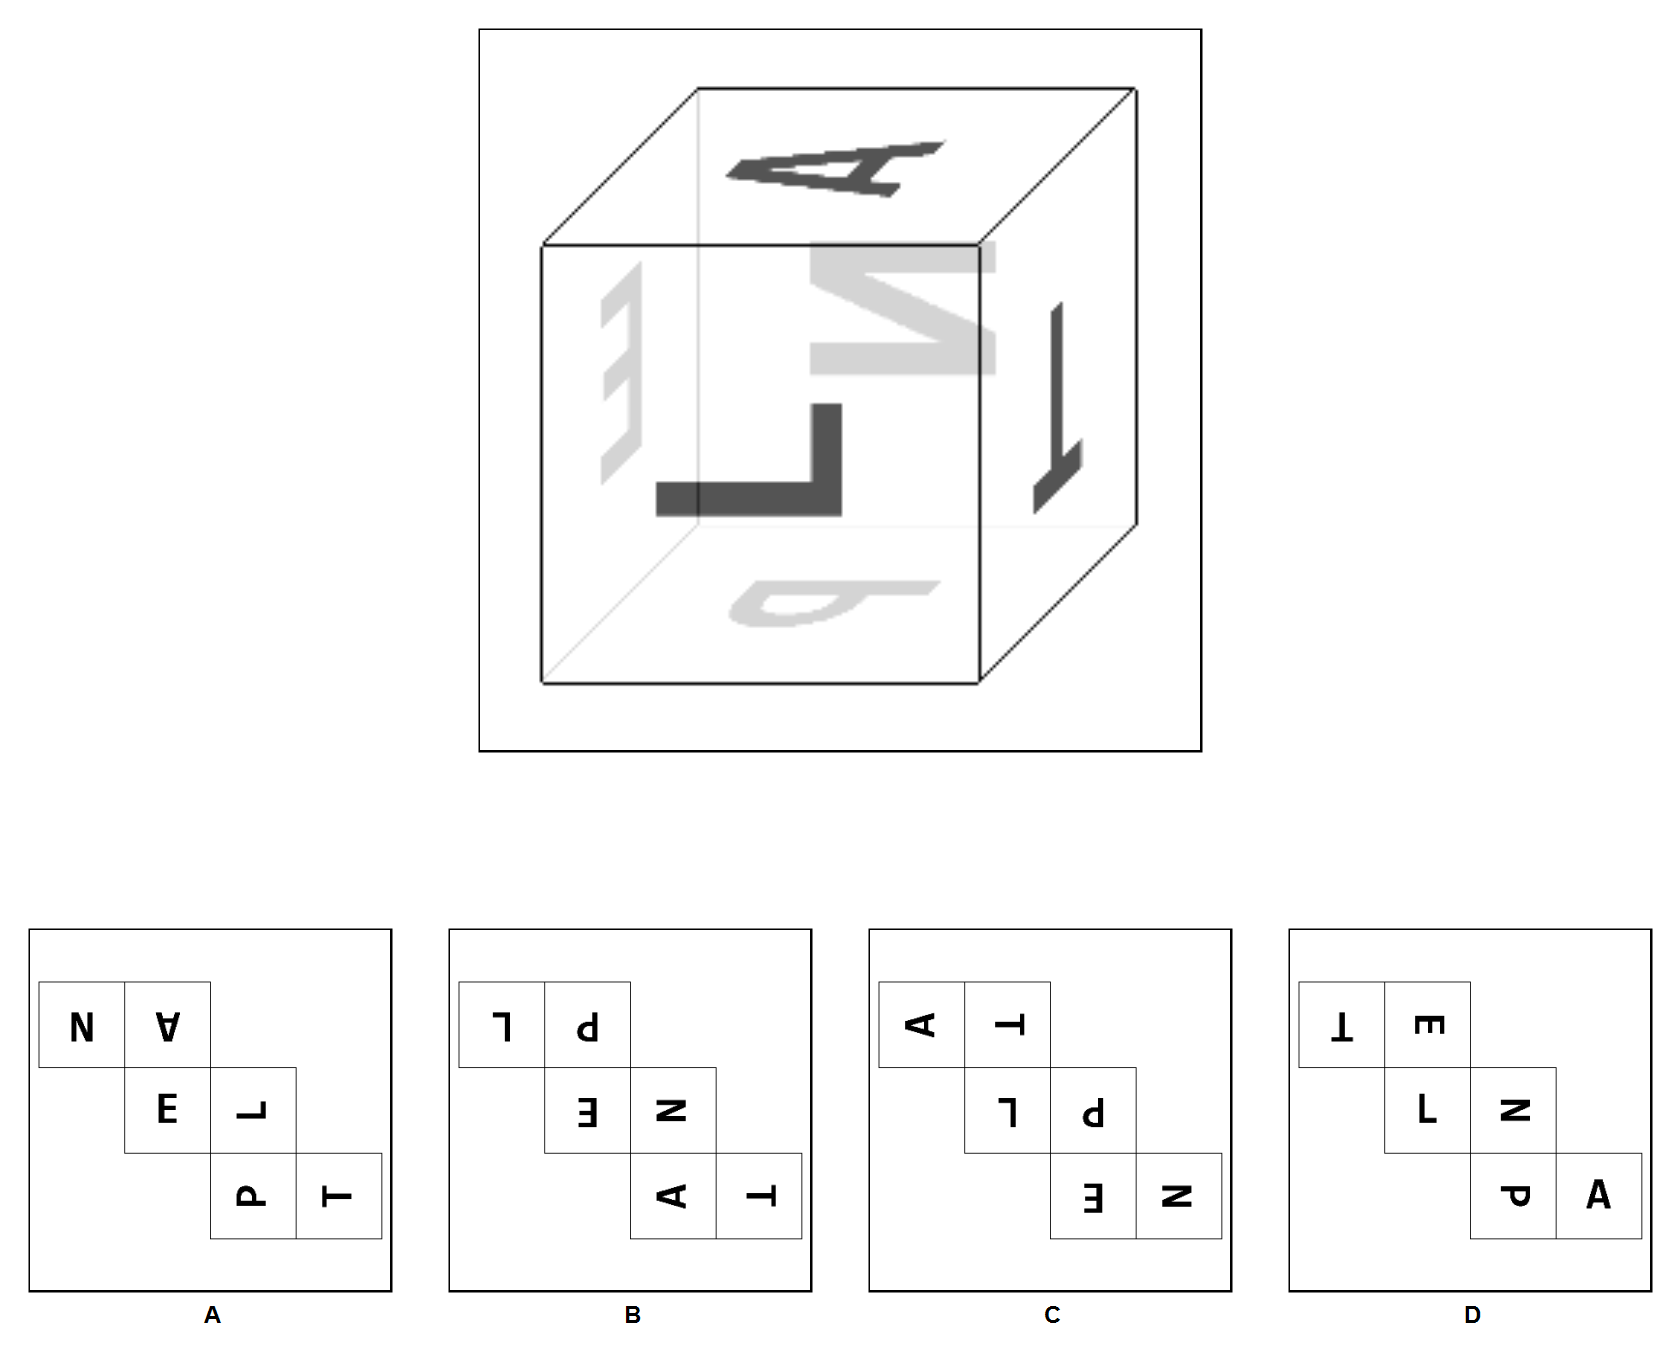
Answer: D